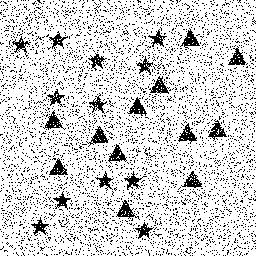
Squares: 0
Triangles: 12
Stars: 12
Total shapes: 24